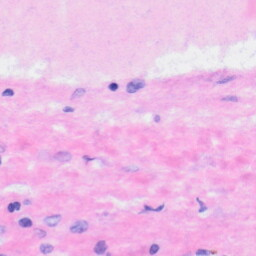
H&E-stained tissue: Liver